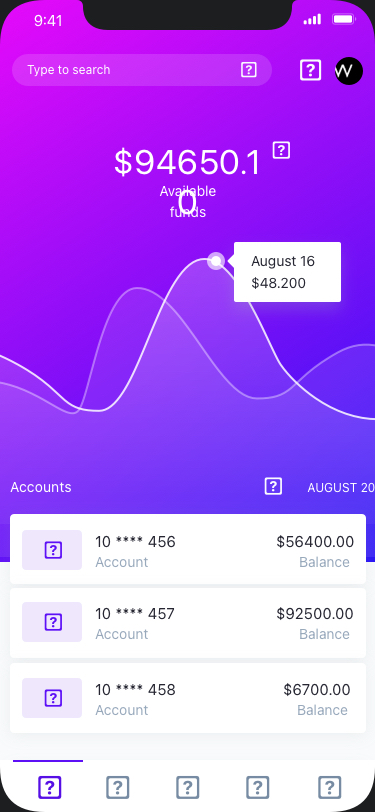
Text in this UI design:
August 16
$48.200
Accounts

$94650.10

Available funds
Account
10 **** 456
Balance
$56400.00

Account
10 **** 457
Balance
$92500.00

Account
10 **** 458
Balance
$6700.00
